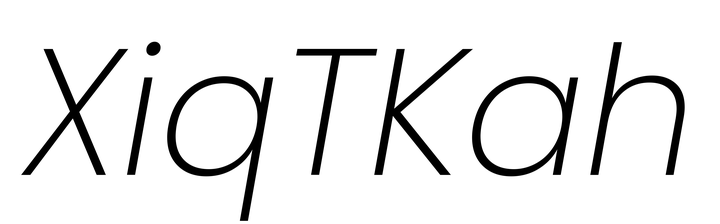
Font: Poppins-ExtraLightItalic